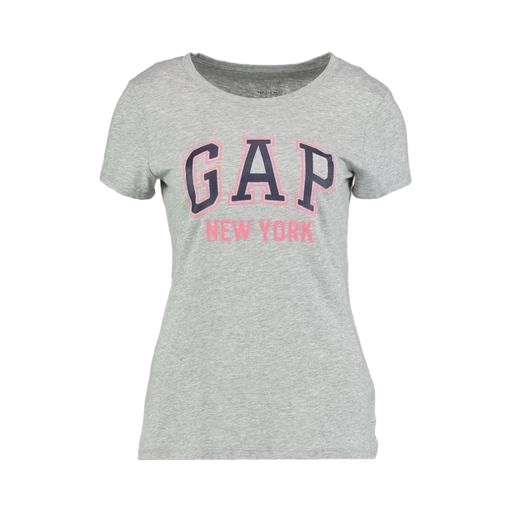
gray logo print t-shirt, gray logo graphic tee, gray knot logo graphic tee, white background